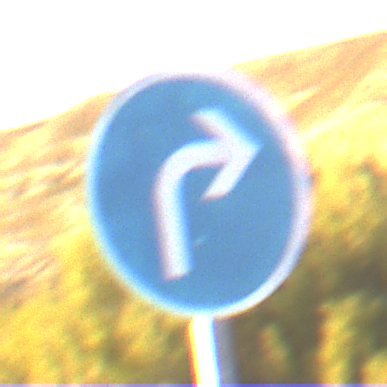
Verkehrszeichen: VorgeschriebeneFahrtrichtungRechts
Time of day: SunriseSunset
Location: Outdoor (Nature)
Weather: PartlyCloudy
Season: NotSpecified
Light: Natural